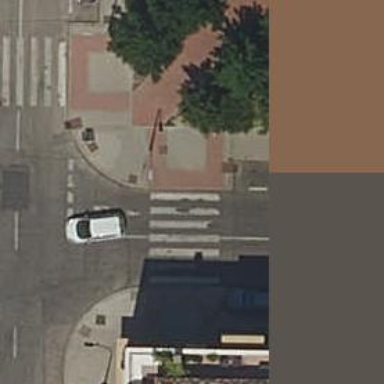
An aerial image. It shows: Zebra crossing on the road.